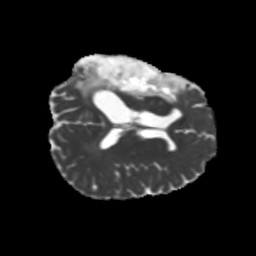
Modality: MD
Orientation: axial
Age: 27
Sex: female
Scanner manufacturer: siemens
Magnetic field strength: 3 T
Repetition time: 5.25 s
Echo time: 0.08 s